Interaction volume radius: 5 \u00c5
Interaction volume height: 15 \u00c5
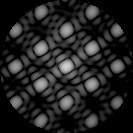
Disorder parameter: 0.0616